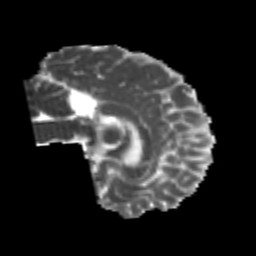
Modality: MD
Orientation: sagittal
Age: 21
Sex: male
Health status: healthy
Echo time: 0.074 s